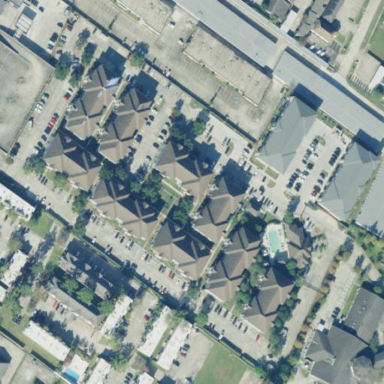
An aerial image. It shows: Residential area with apartments.